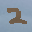
Label: 2